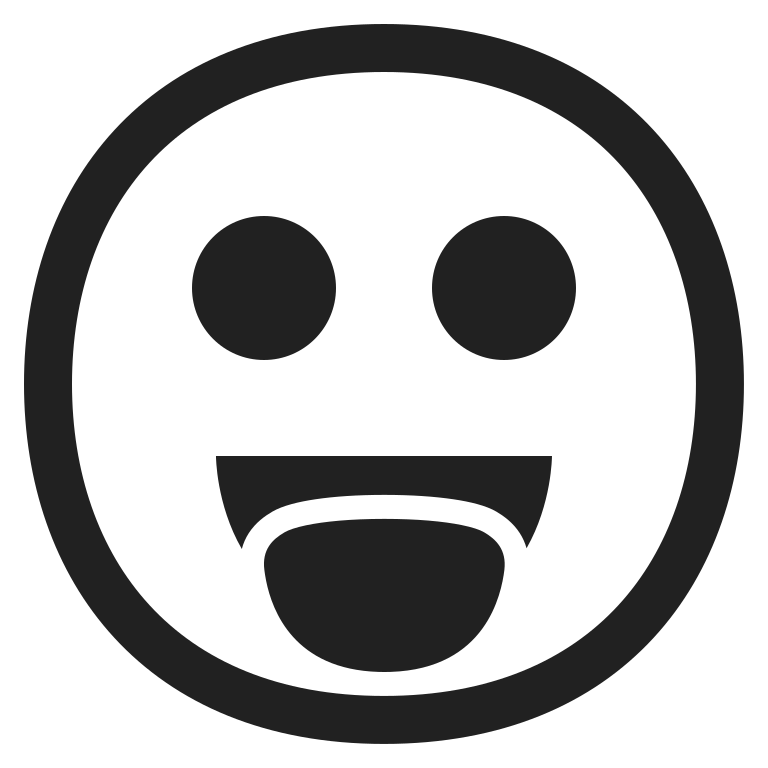
face with tongue high contrast